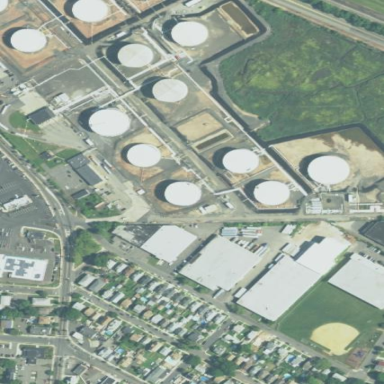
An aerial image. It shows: Industrial area primarily used for oil-related activities.